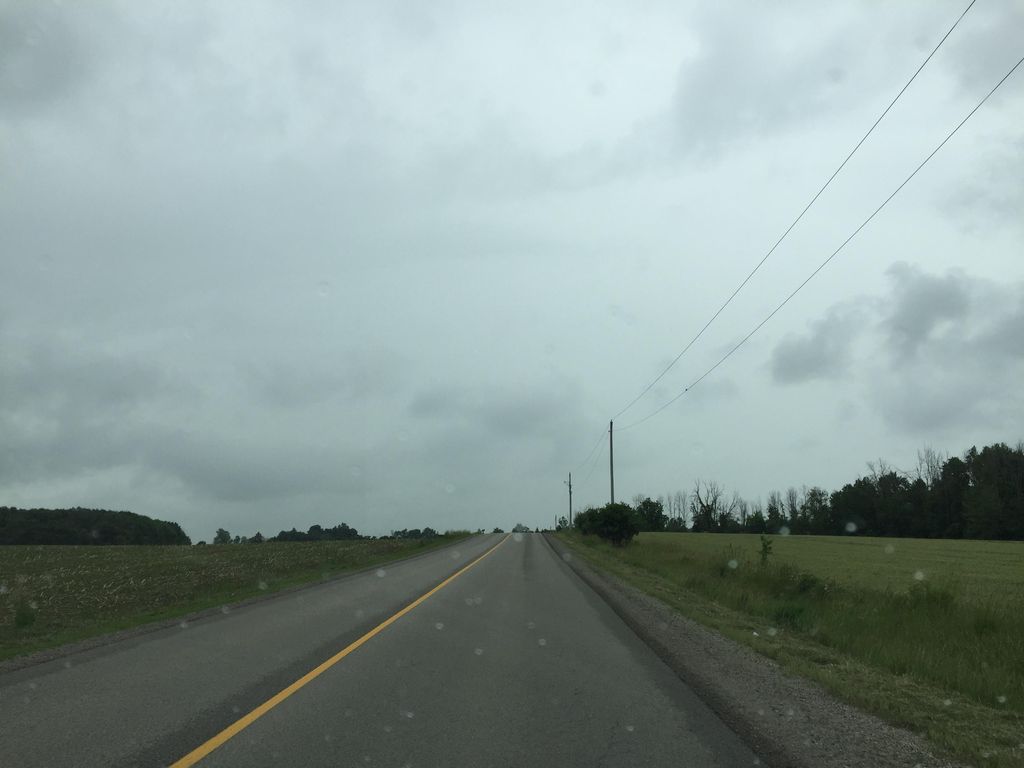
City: kitchener-waterloo